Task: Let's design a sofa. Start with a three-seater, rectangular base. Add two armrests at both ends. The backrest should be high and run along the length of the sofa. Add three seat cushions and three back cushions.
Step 476:
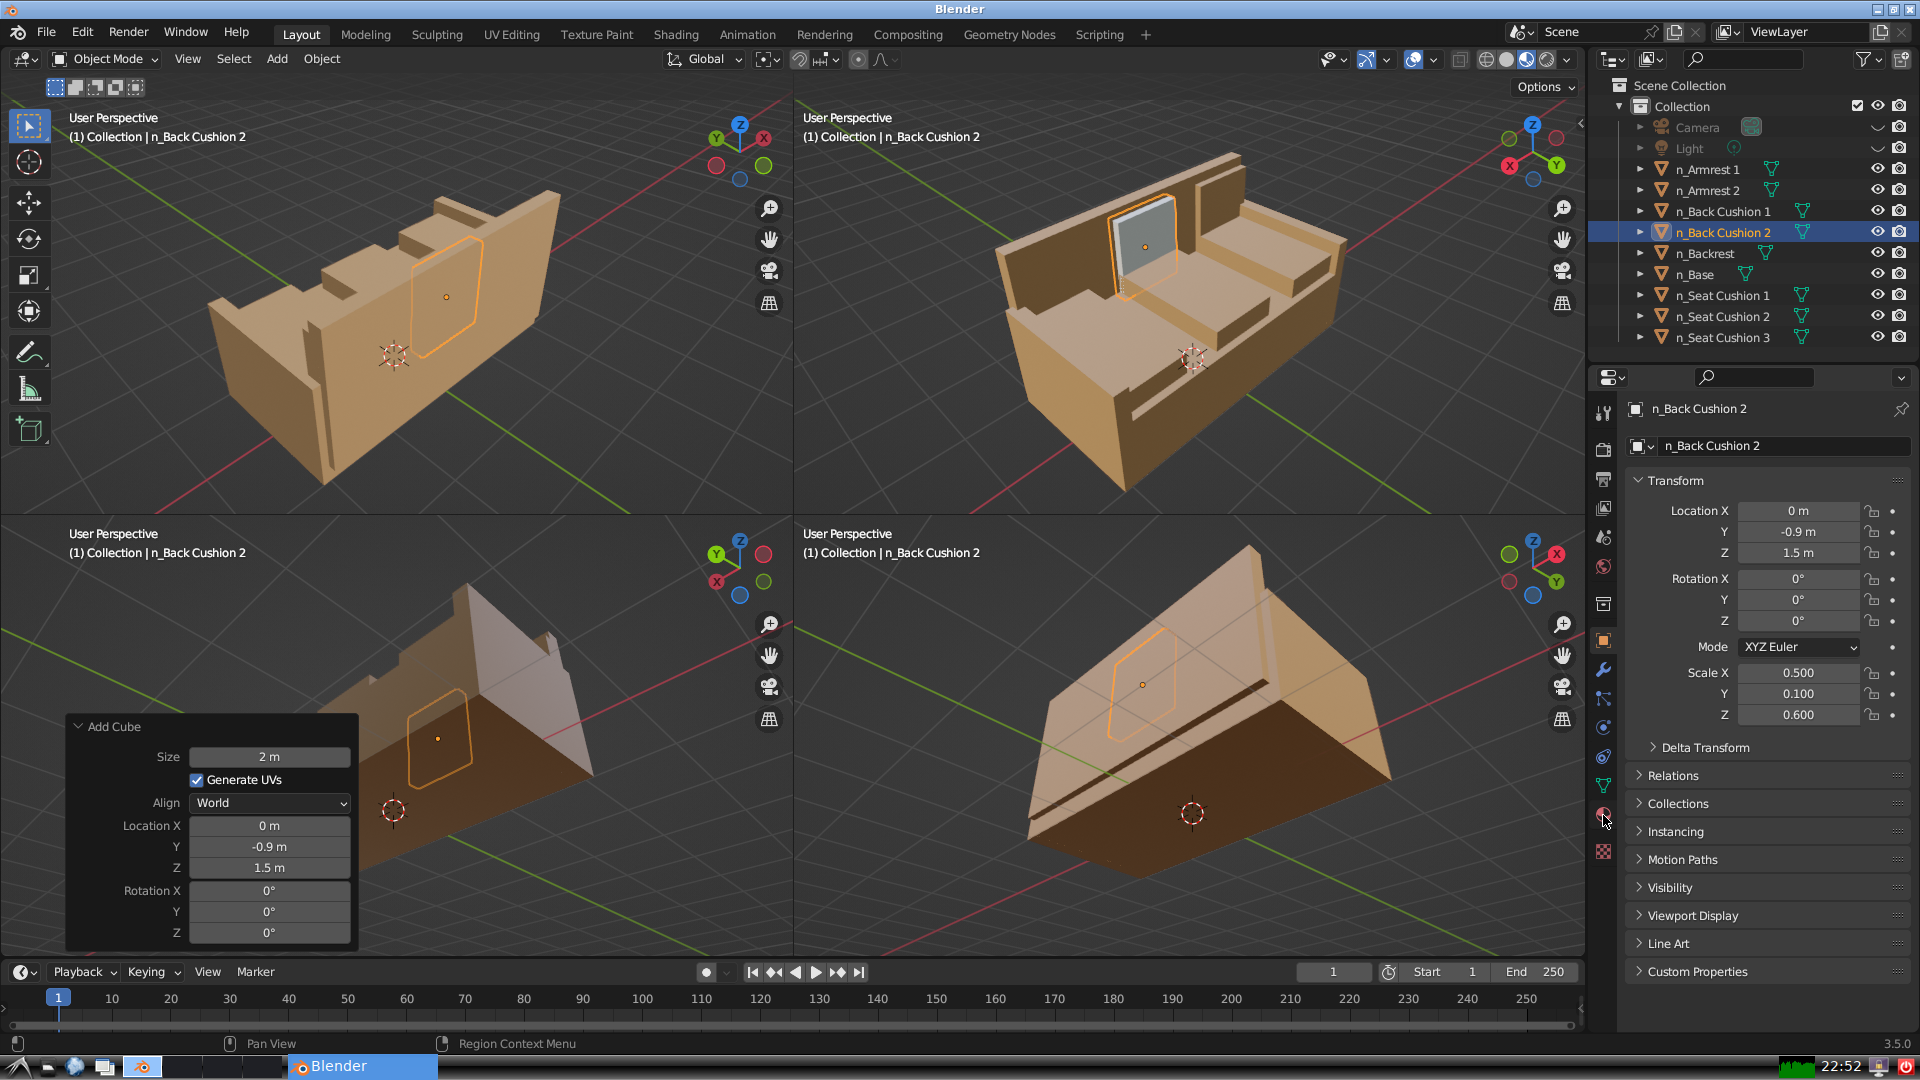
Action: click: no